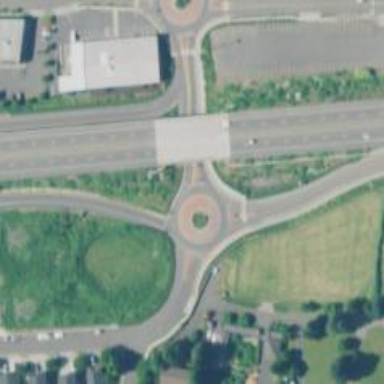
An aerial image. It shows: Tertiary road that leads to roundabout.